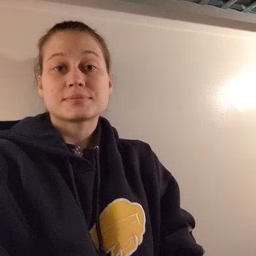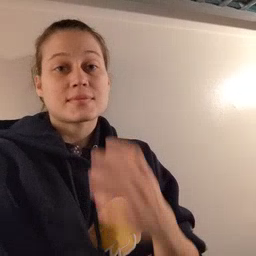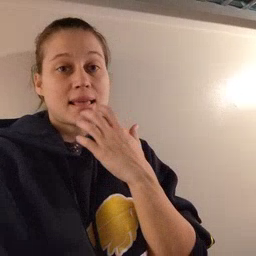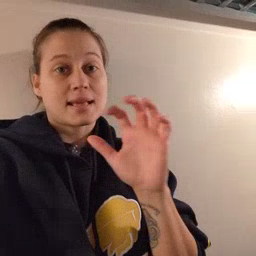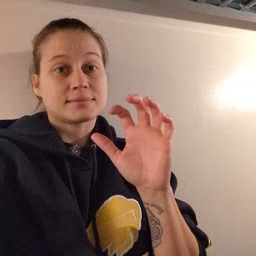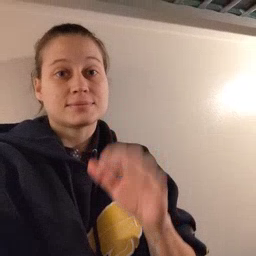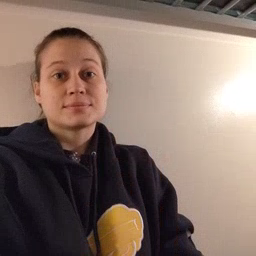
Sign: hot